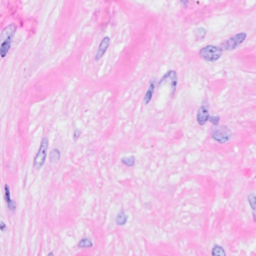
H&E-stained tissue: Breast